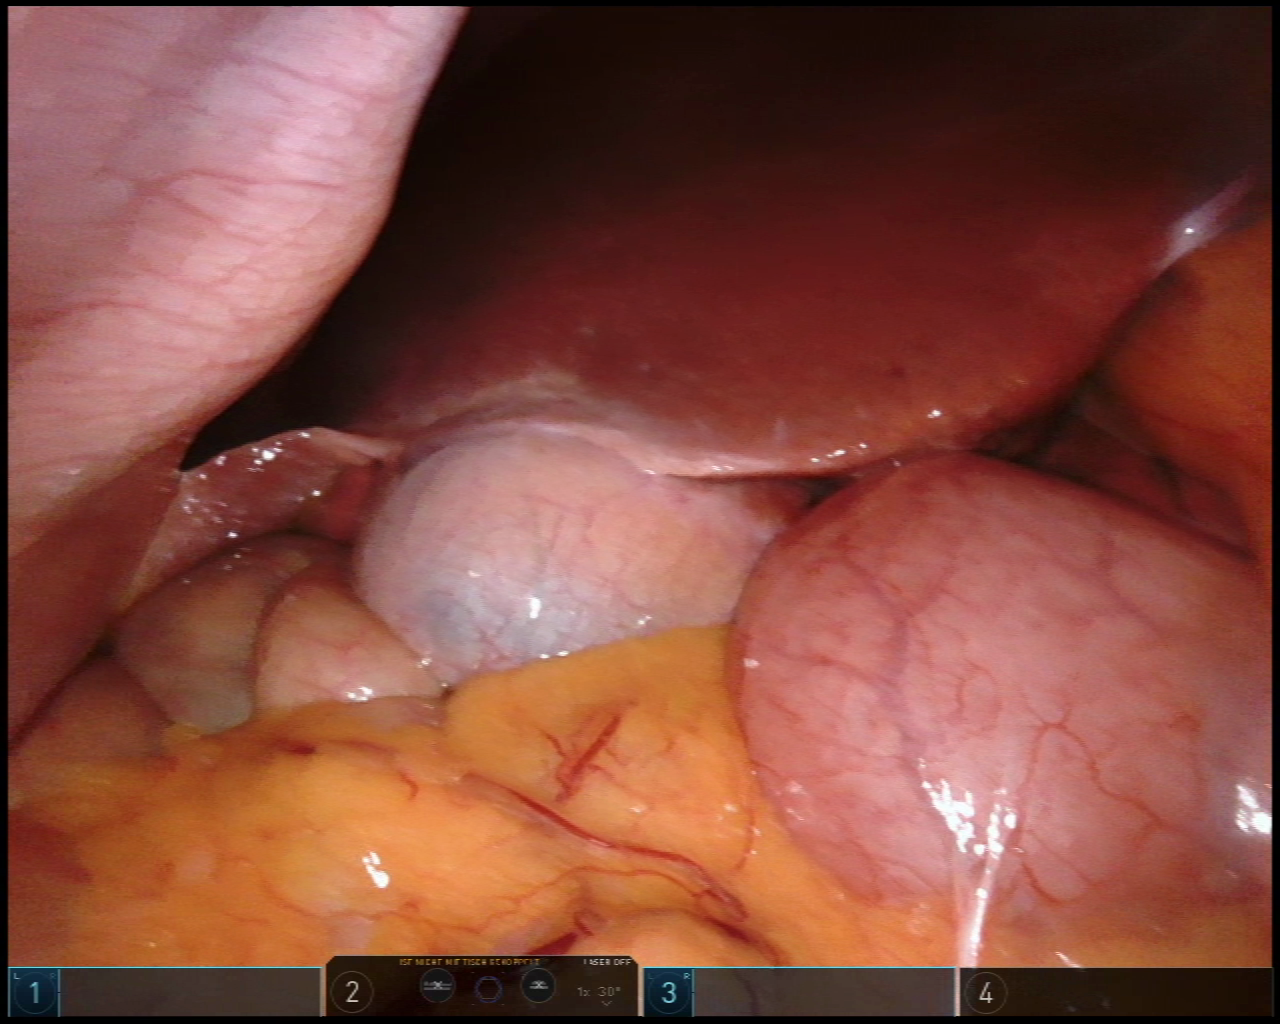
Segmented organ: liver
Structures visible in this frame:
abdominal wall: yes
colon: no
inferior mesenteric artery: no
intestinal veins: no
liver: yes
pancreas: no
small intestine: no
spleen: no
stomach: yes
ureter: no
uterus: no
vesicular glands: no